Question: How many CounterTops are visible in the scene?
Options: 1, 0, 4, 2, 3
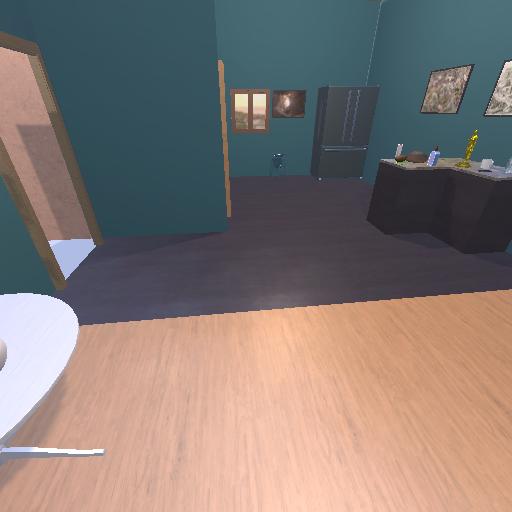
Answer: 1